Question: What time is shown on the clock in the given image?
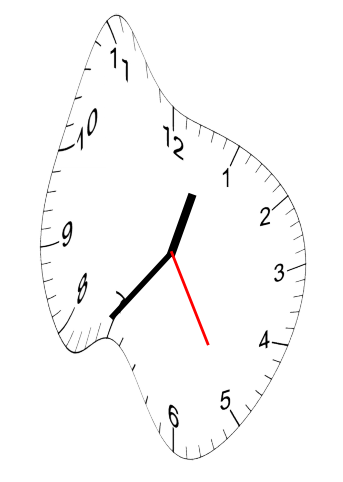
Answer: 12:36:25